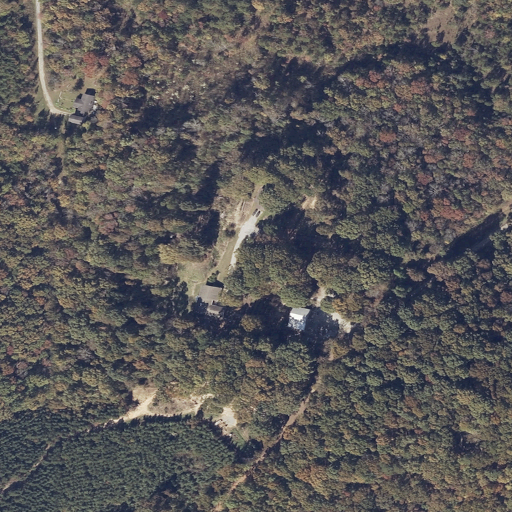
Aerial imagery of mountain in Alabama named Dedicar Mountain containing deciduous forest, shrub, open development, mixed forest, pasture, and low intensity development